A time-domain vibration trace from a rotating-machine test bench is shown. Determine the machine's mechanical condition. Answer with exactly one of: normal, misalignment, unbalance, looseness.
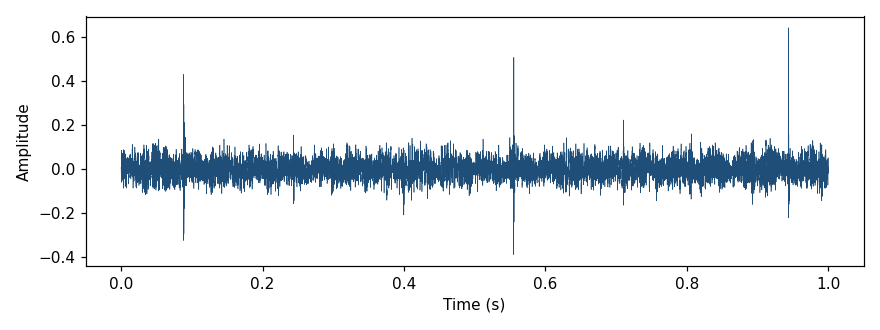
Answer: unbalance